Question: For some reason, after rebuilding my project I get an illegal character error but nothing within my code gets underlined in red. Can someone please tell me what is wrong and how to resolve it?
'''
illegal character: \8204
'''
'''
import android.content.Intent;
import android.os.Bundle;
import android.support.v4.app.FragmentTransaction;
import android.support.v7.app.ActionBarActivity;
public class WCBankActivity extends ActionBarActivity {
public final static String EXTRA_MESSAGE = "Station_key";
@Override
public void onCreate(Bundle savedInstanceState) {
super.onCreate(savedInstanceState);
setContentView(R.layout.fragment_wc_bank);
if (savedInstanceState == null) {
Intent intent = getIntent();
String station = intent.getStringExtra(WCBankActivity.EXTRA_MESSAGE);
FragmentWCBank newFragment = new FragmentWCBank();
FragmentTransaction transaction = this.getSupportFragmentManager().beginTransaction();
transaction.replace(R.id.detail_container, newFragment);
transaction.commit();
}
}
}
'''

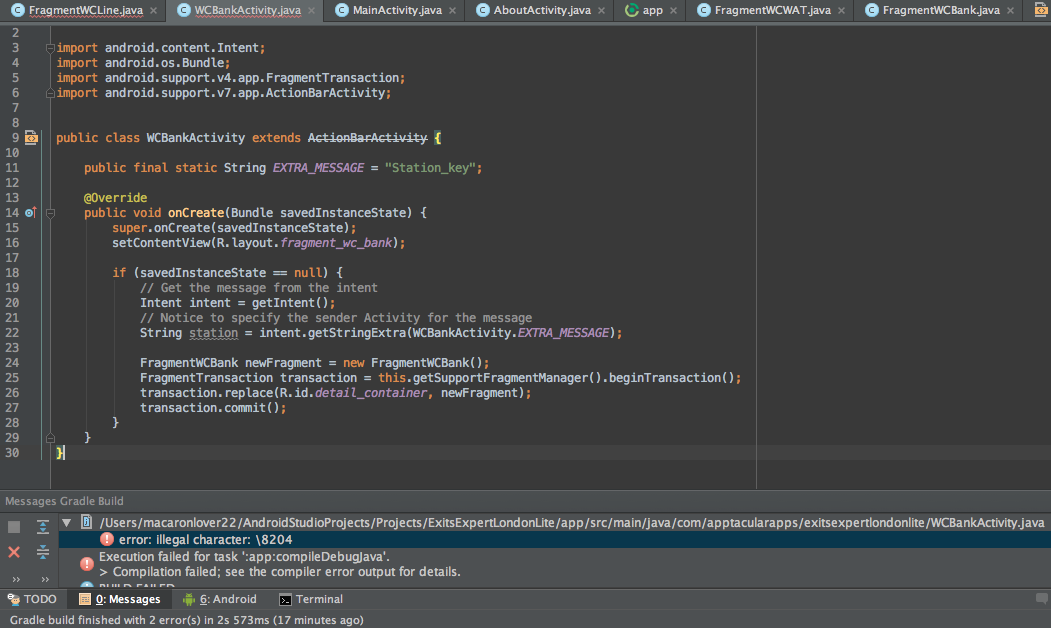
Answer: Try changing your encoding, see the image: